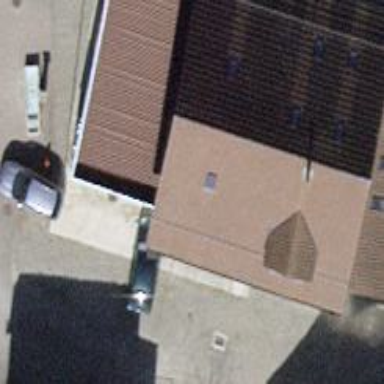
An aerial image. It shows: Gabled roofed house.